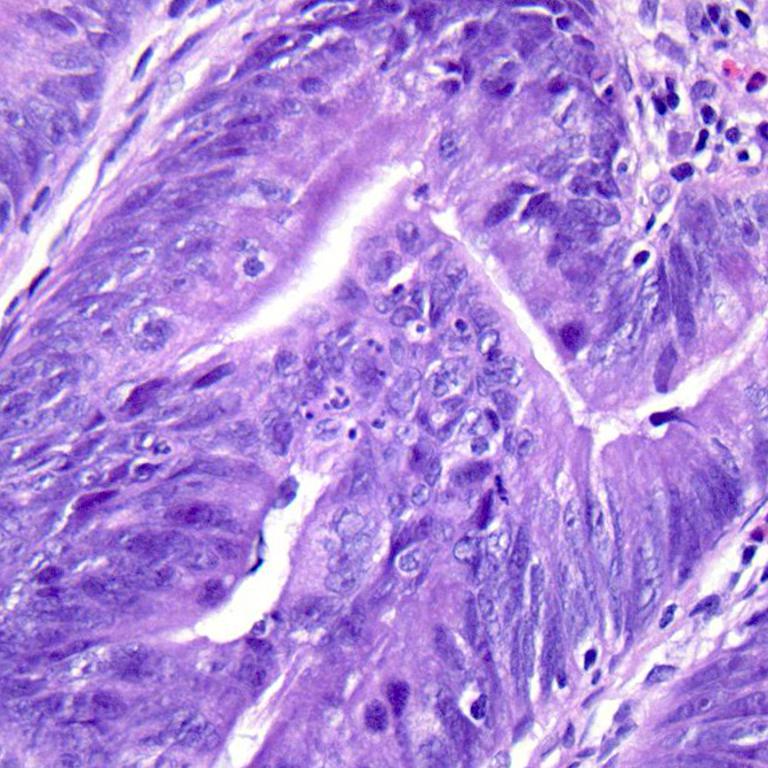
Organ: colon
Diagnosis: adenocarcinomas